Field crop: tomato
Growth stage: 2
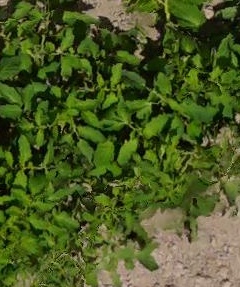
Species: tomato